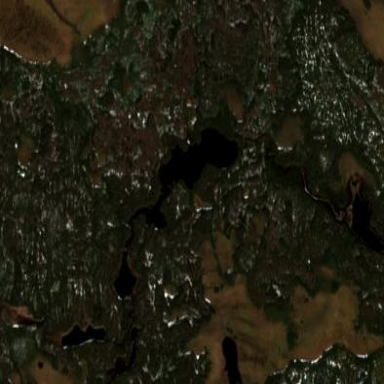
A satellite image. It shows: Serene lake.